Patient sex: M
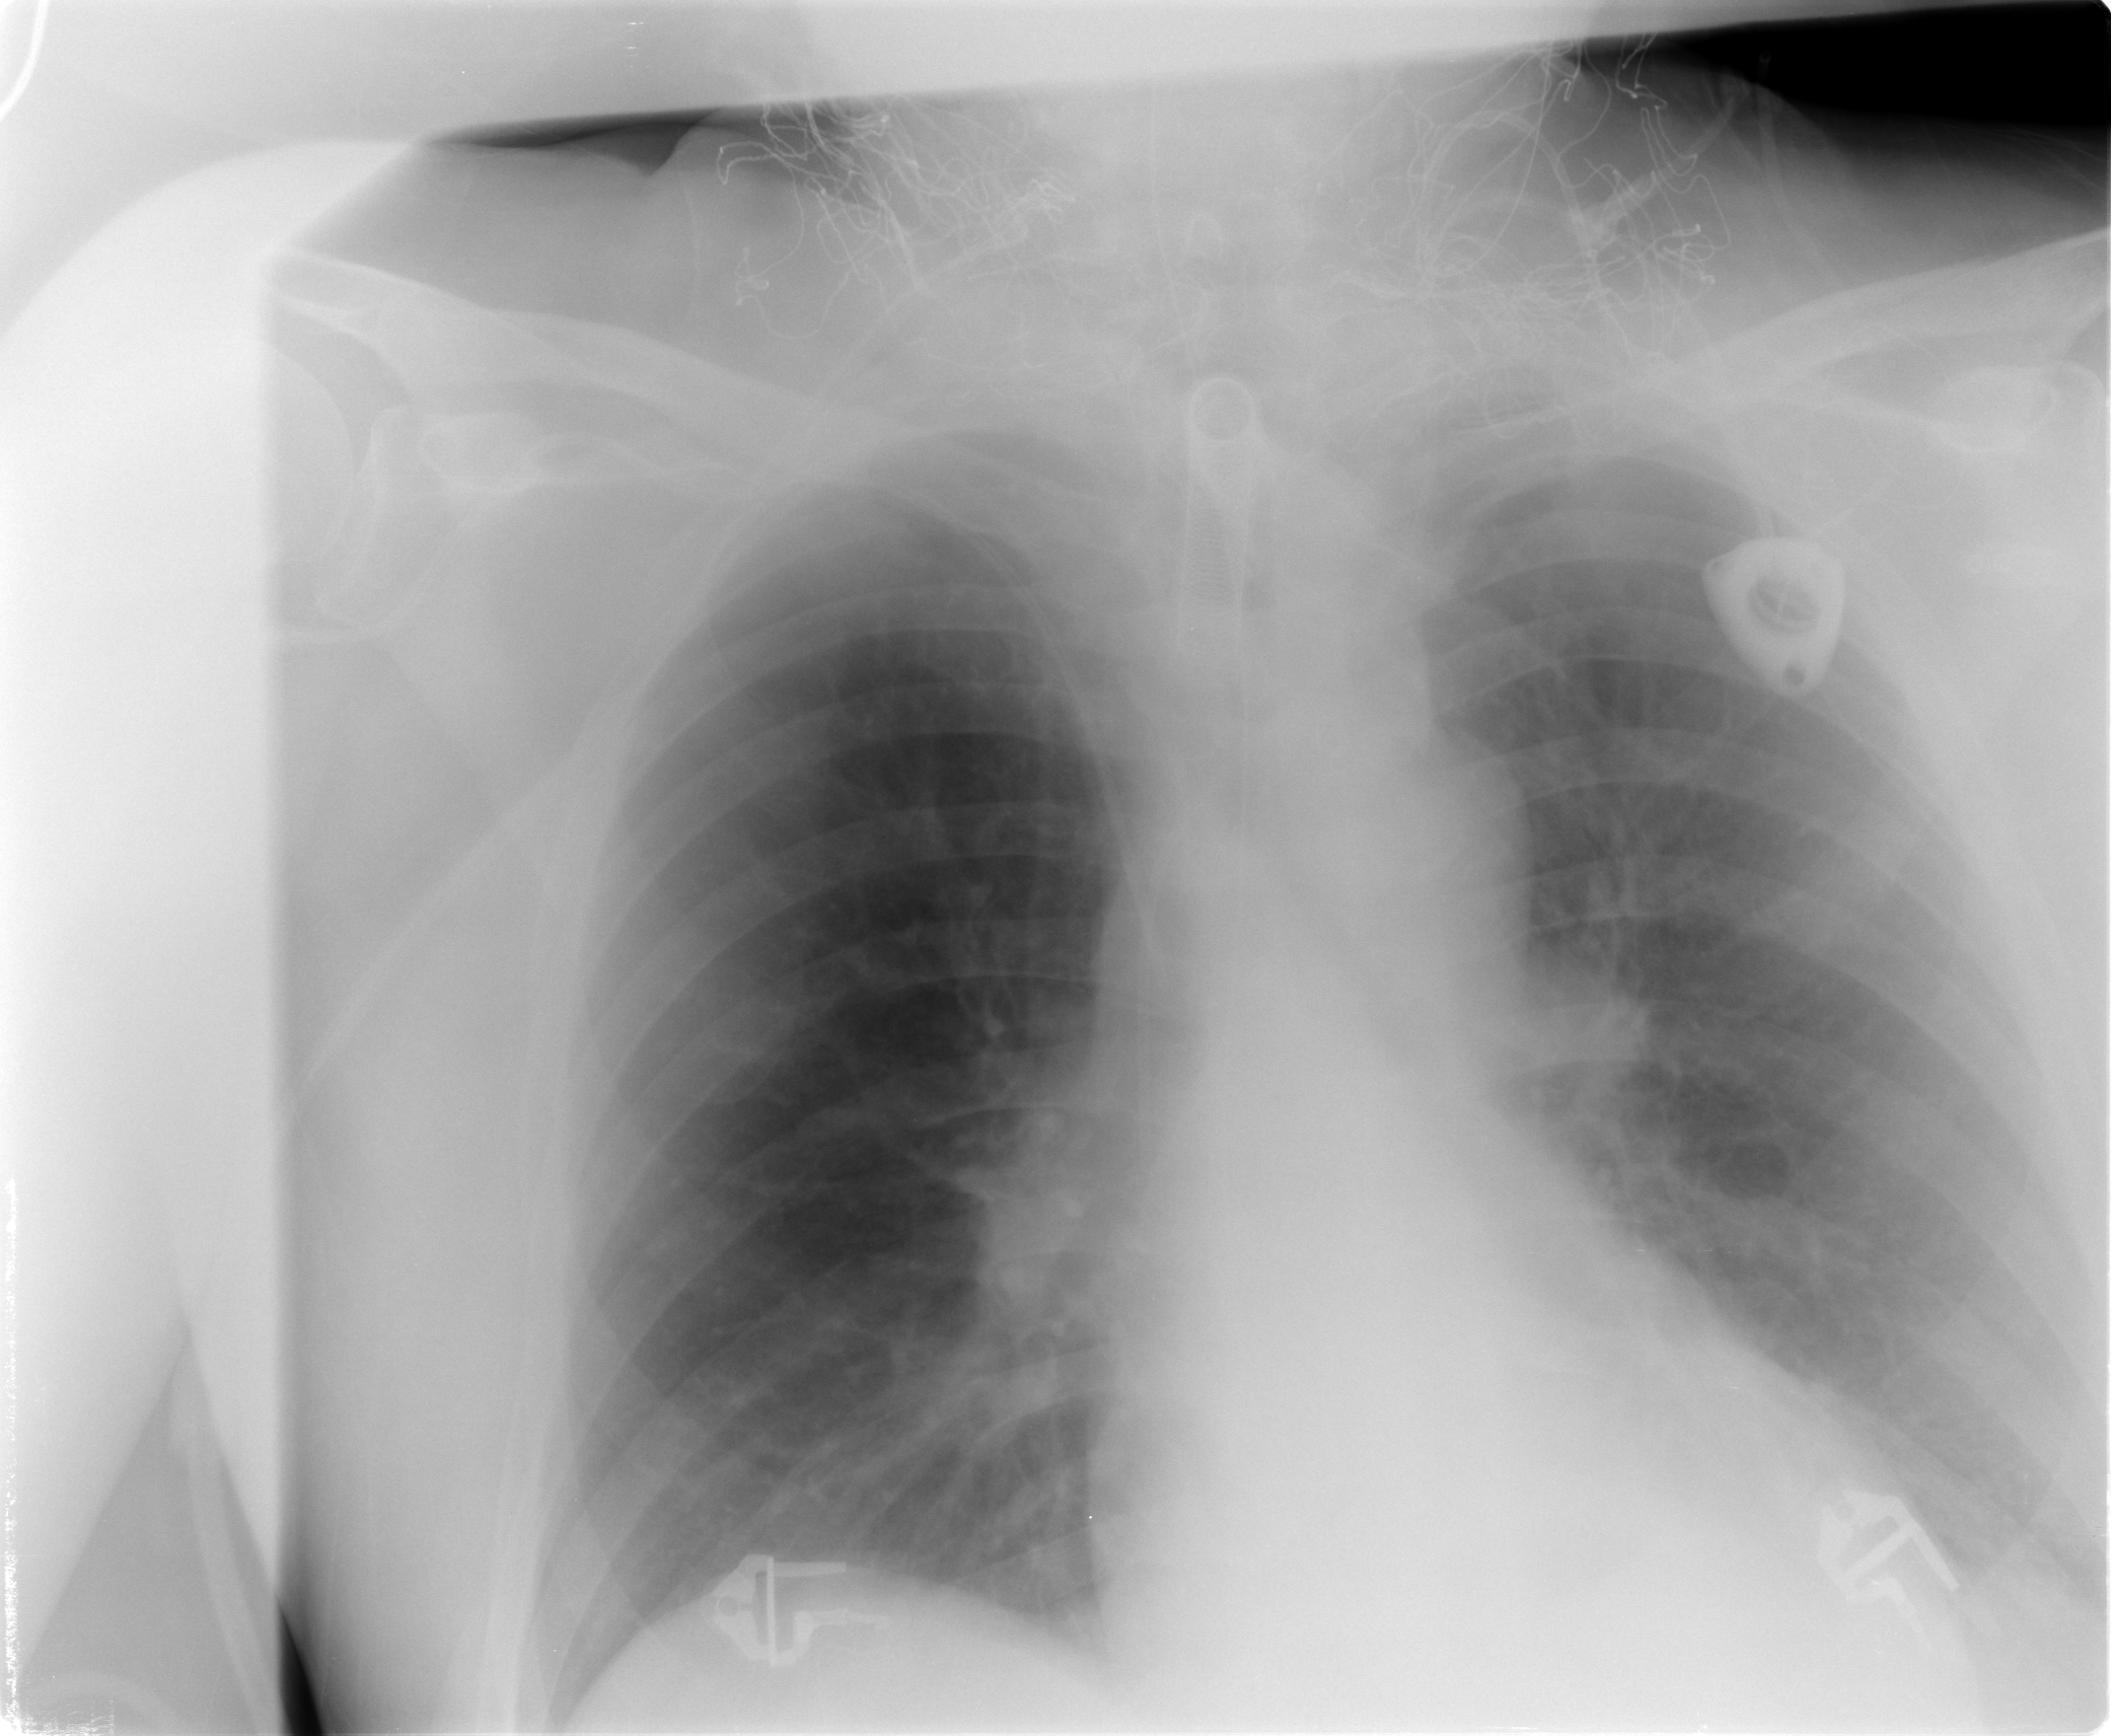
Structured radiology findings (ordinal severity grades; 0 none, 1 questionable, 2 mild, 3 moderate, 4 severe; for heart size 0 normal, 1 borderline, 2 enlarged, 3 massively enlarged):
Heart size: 0
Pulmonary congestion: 0
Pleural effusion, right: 0
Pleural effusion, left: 2
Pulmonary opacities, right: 0
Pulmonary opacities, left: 0
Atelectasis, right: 0
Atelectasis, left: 2